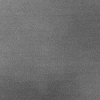
Atmospheric dust classification: dusty